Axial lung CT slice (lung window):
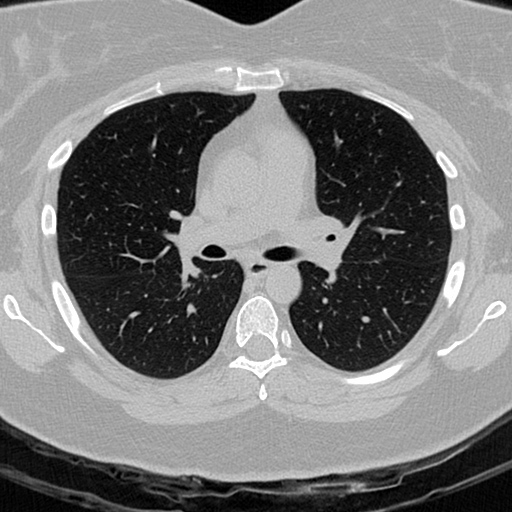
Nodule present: no